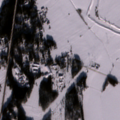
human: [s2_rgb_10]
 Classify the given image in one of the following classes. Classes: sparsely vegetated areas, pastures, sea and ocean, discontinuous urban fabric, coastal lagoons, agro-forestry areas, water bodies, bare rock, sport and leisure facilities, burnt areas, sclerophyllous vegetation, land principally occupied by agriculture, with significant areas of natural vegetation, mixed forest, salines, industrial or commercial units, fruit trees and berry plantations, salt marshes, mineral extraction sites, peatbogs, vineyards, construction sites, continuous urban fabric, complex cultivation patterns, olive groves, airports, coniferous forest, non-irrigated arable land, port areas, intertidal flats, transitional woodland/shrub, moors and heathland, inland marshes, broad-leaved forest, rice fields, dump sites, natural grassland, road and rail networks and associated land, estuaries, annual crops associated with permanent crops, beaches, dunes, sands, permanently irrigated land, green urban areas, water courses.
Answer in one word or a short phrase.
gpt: industrial or commercial units, non-irrigated arable land, land principally occupied by agriculture, with significant areas of natural vegetation, coniferous forest